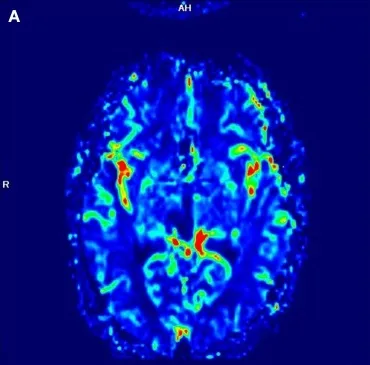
Perfusion-MRI. Neither increased CBF.
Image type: radiology (mri)